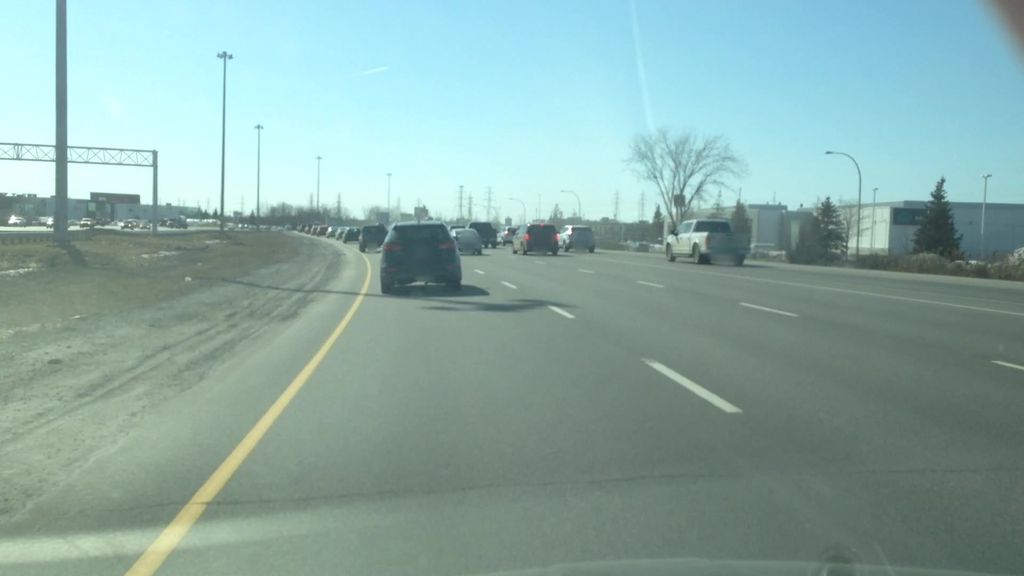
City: montreal